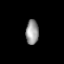
Tissue: lung
Cell type: Epithelial cells
Senescence score: 0.2436
Nuclear area (px): 307
Mean DAPI intensity: 152.394